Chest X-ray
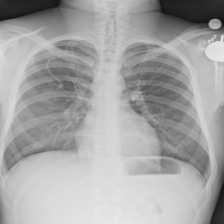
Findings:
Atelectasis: negative
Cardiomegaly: negative
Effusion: negative
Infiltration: negative
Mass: negative
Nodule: negative
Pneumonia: negative
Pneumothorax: negative
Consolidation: negative
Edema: negative
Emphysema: negative
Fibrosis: negative
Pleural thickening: negative
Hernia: negative